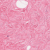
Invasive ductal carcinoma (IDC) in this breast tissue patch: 0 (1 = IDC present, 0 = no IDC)